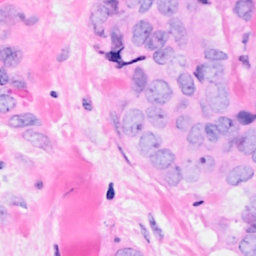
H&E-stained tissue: Breast